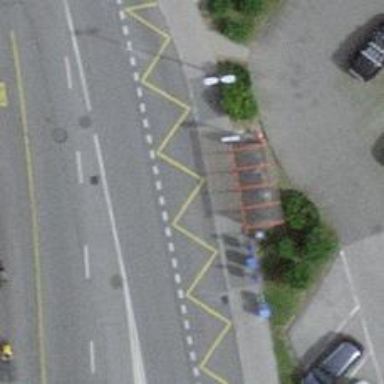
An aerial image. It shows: Bus stop with shelter. It is platform for public transport.